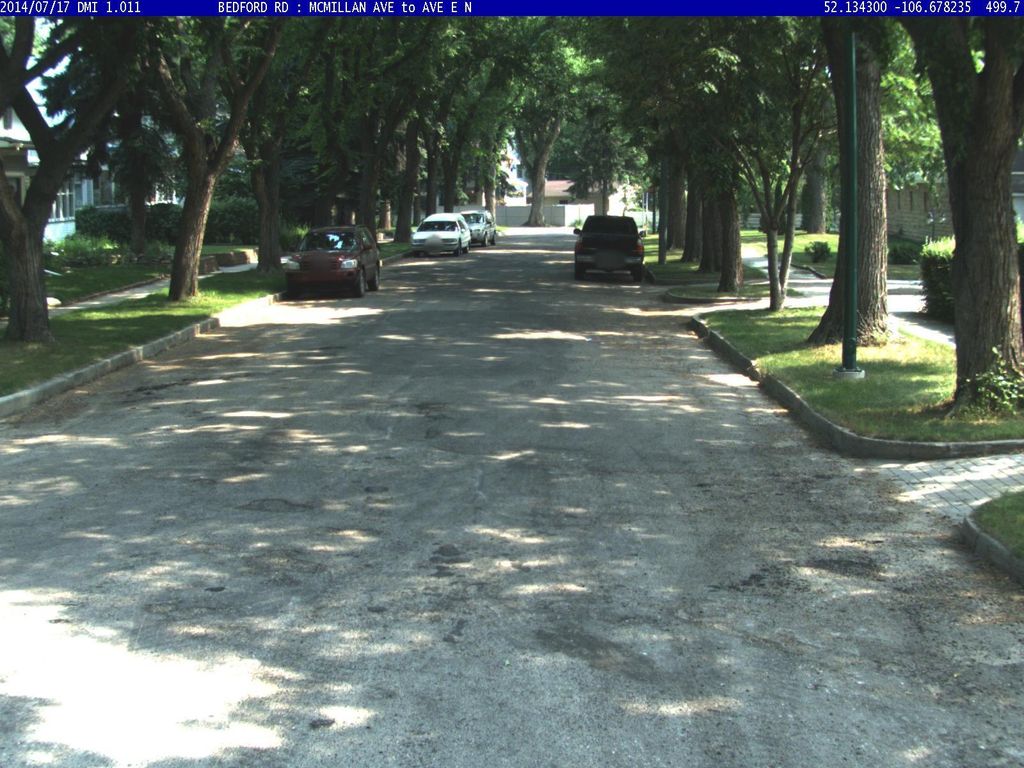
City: saskatoon